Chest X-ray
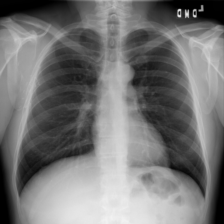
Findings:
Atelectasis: negative
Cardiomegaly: negative
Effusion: negative
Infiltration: negative
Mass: negative
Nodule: negative
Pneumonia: negative
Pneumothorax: negative
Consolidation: negative
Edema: negative
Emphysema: negative
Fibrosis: negative
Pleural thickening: negative
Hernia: negative